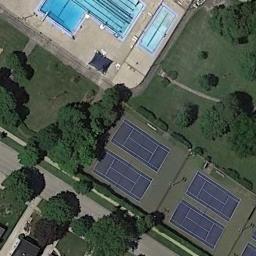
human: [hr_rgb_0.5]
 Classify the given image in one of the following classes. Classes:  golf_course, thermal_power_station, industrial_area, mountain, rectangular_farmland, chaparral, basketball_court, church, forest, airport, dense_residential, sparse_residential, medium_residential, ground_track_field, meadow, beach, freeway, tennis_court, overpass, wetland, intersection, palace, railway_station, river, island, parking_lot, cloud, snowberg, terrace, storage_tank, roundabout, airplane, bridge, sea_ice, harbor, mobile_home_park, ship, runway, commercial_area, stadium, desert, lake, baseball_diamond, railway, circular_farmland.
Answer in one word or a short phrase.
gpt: tennis_court